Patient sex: M
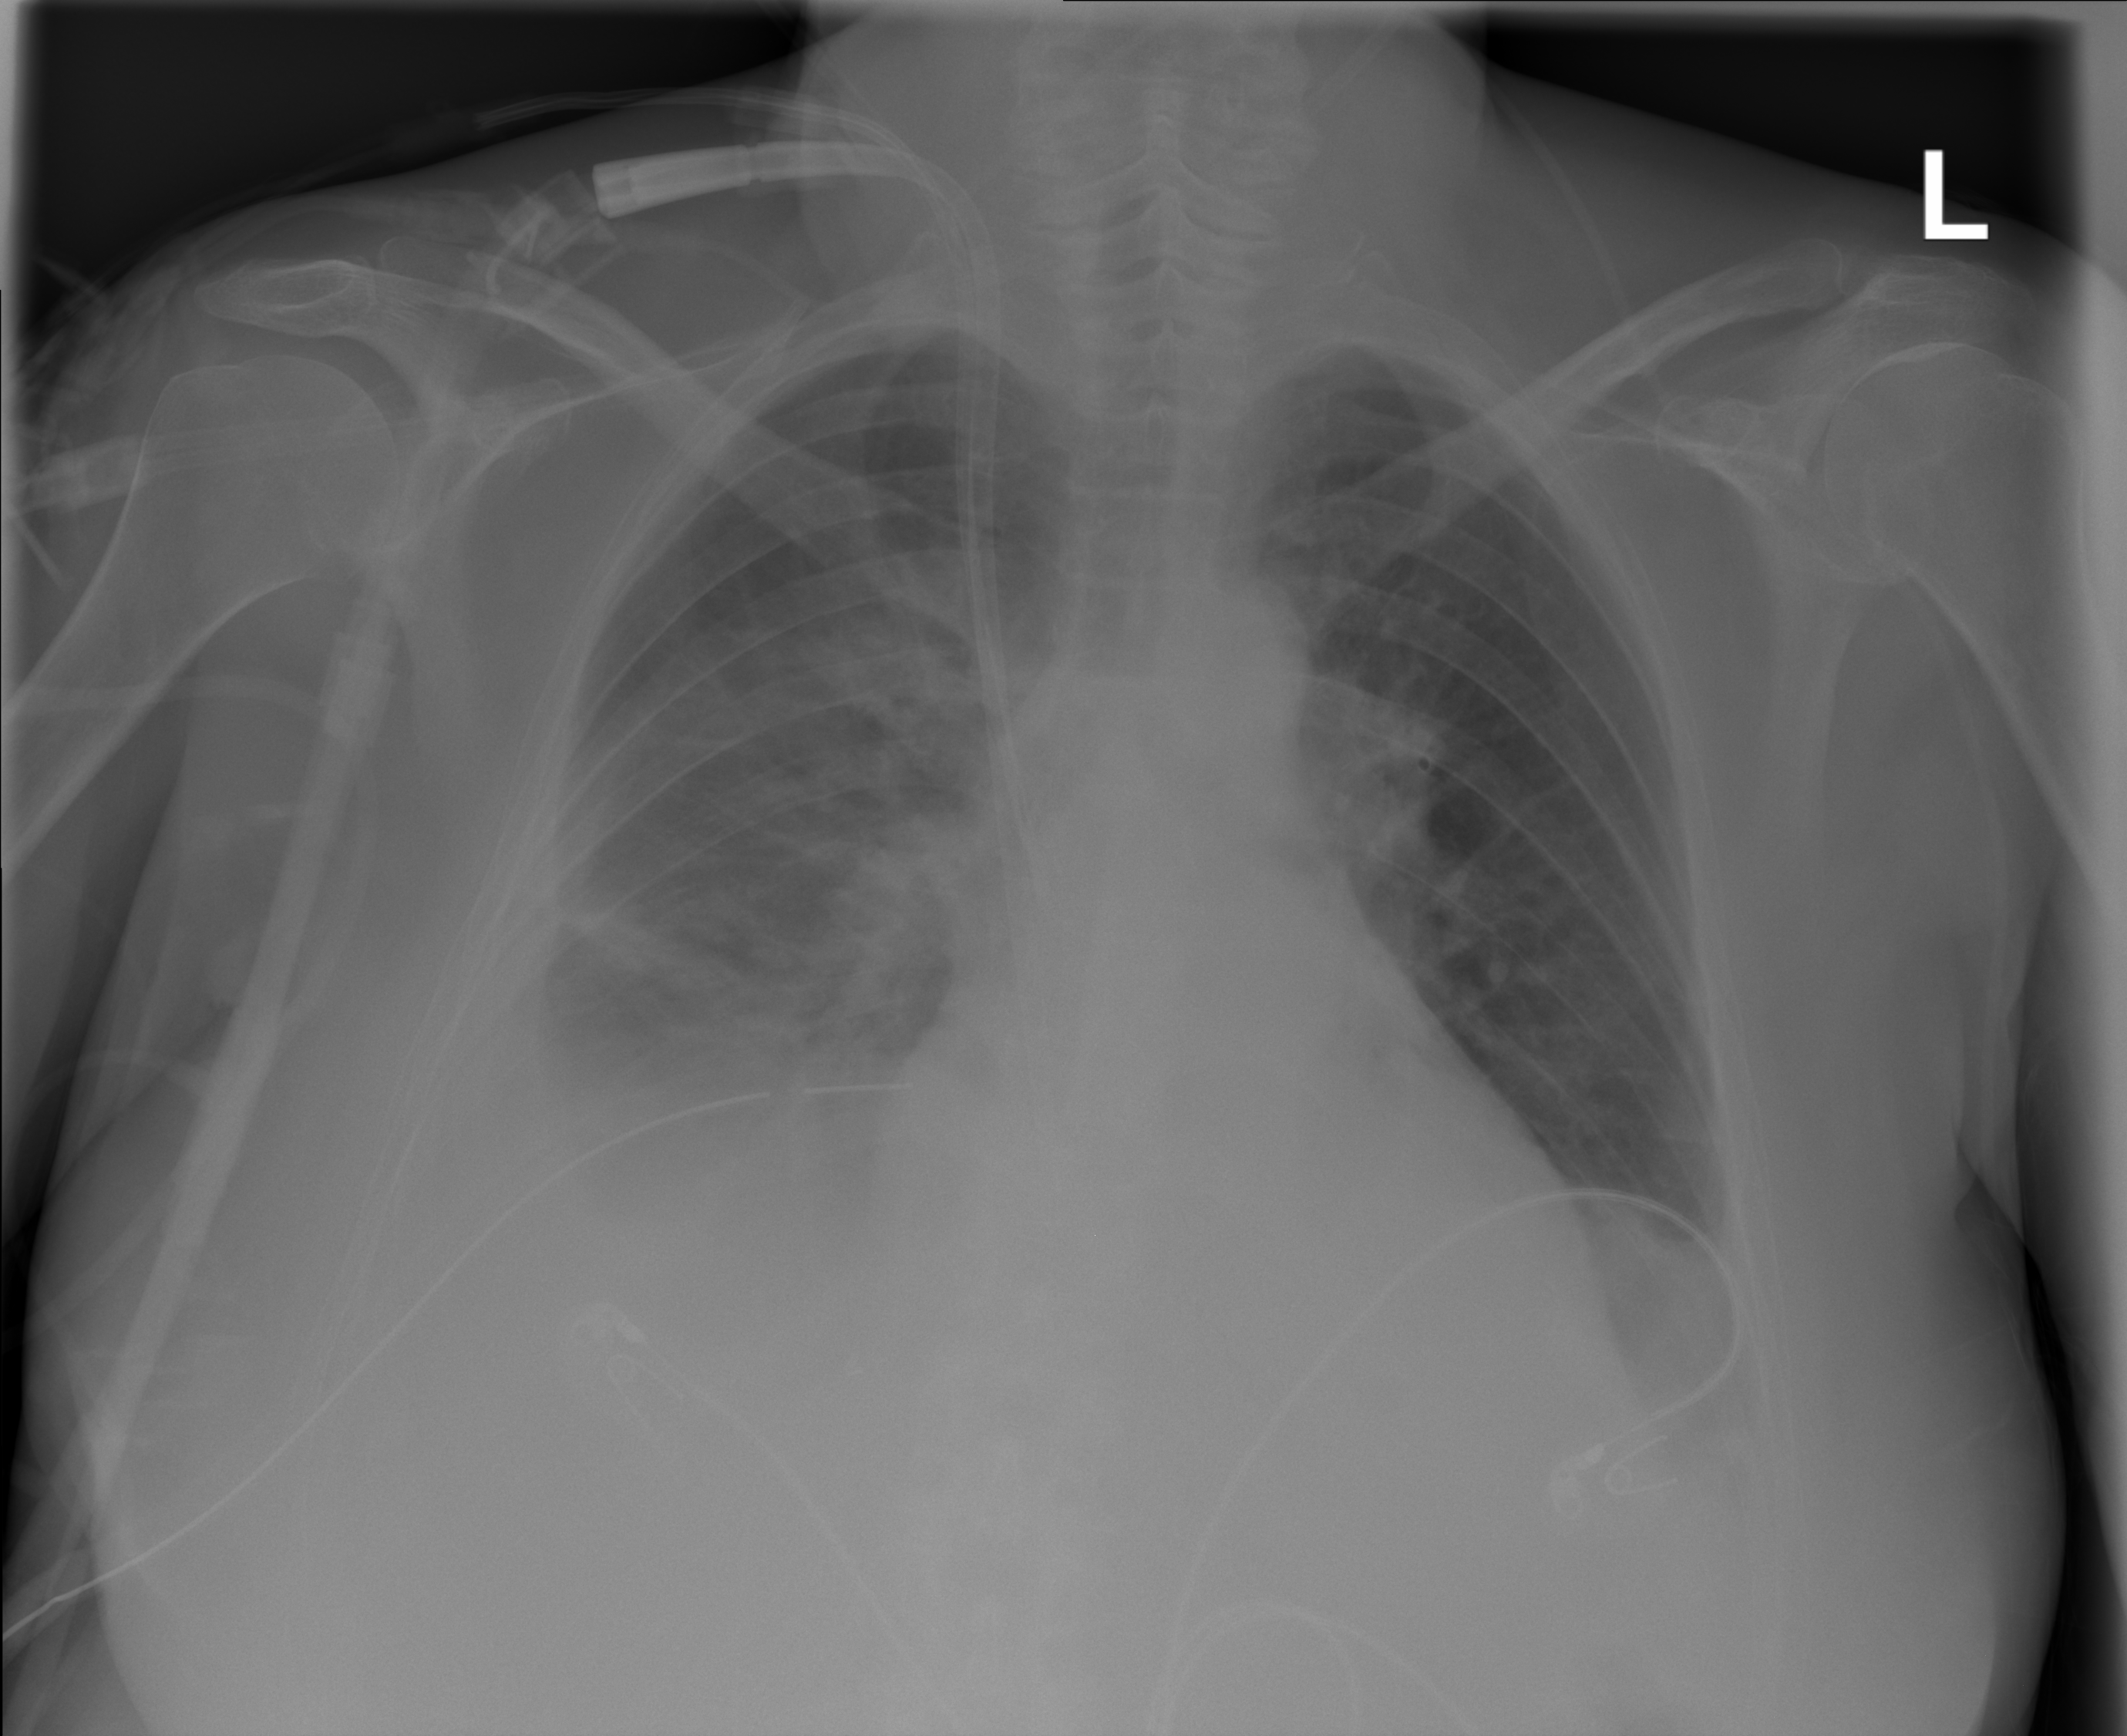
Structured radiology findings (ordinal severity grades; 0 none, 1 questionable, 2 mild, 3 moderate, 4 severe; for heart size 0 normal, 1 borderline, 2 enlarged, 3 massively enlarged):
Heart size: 2
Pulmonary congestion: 0
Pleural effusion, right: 3
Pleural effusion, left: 2
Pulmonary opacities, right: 1
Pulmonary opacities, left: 0
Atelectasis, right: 3
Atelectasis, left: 2